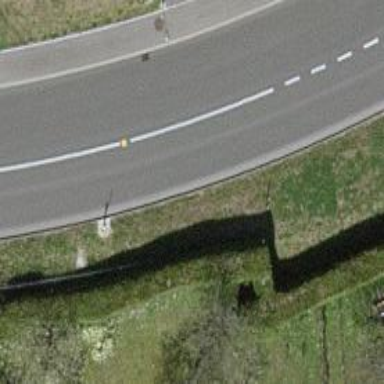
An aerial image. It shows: Secondary road with asphalt surface. There is dedicated cycle lane on the left side.